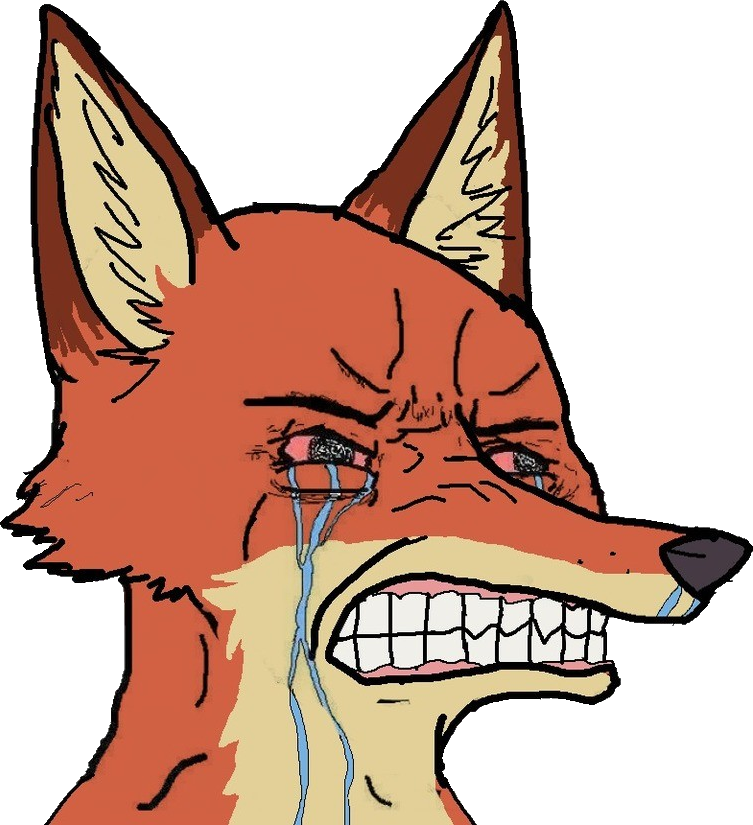
Label: 5_Animal